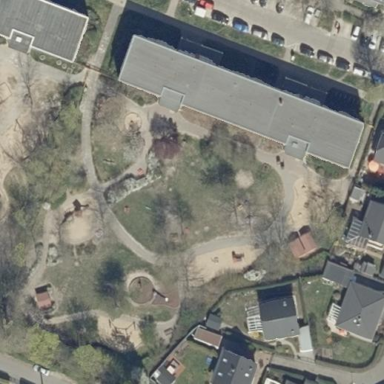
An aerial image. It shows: Kindergarten.